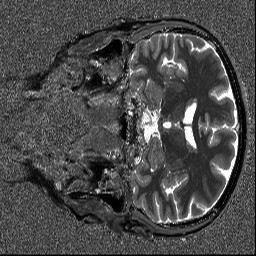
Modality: T1map
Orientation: coronal
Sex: female